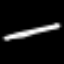
Label: pencil